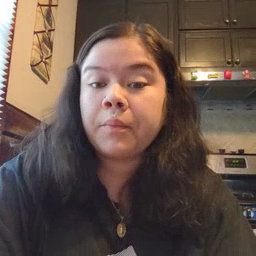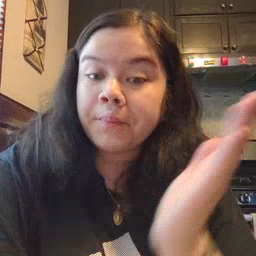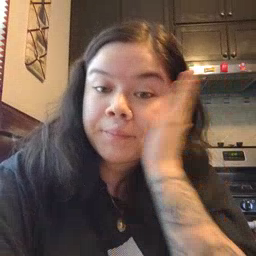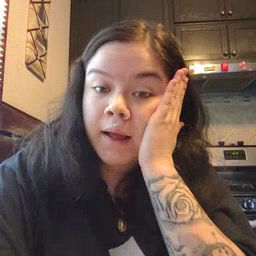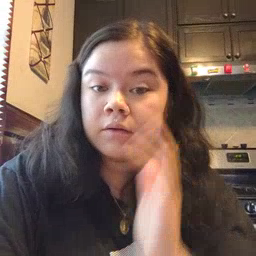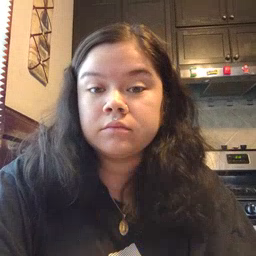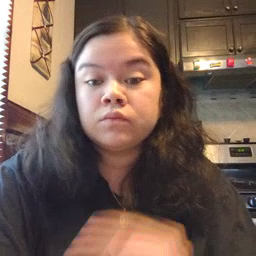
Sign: bed